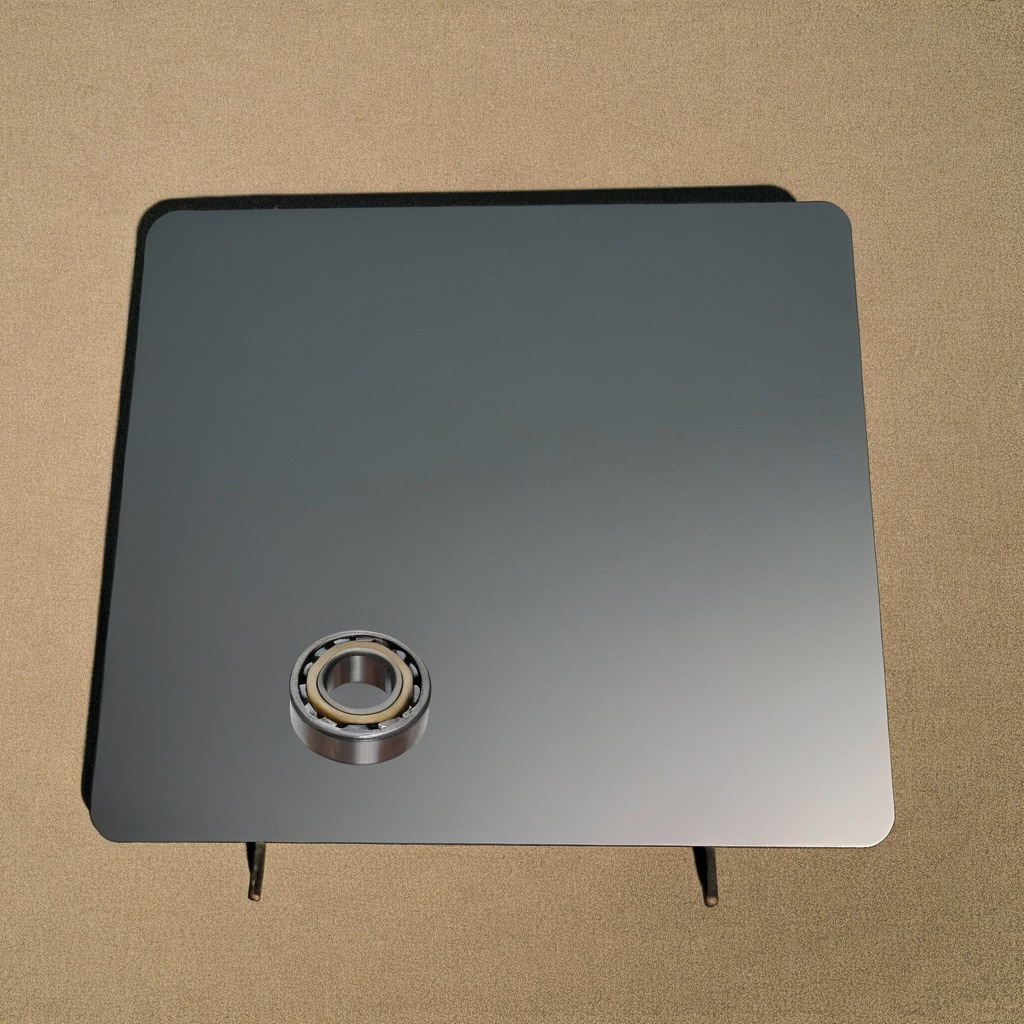
A metal ball bearing is lying on a clean utility table in a temporary outdoor tool station.